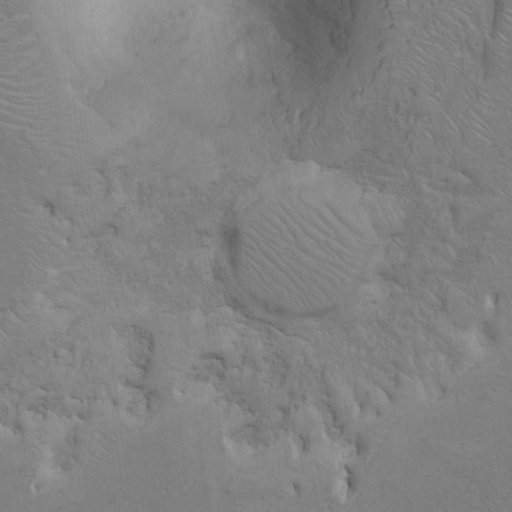
Objects detected: cone